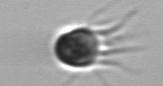
Label: Balanion